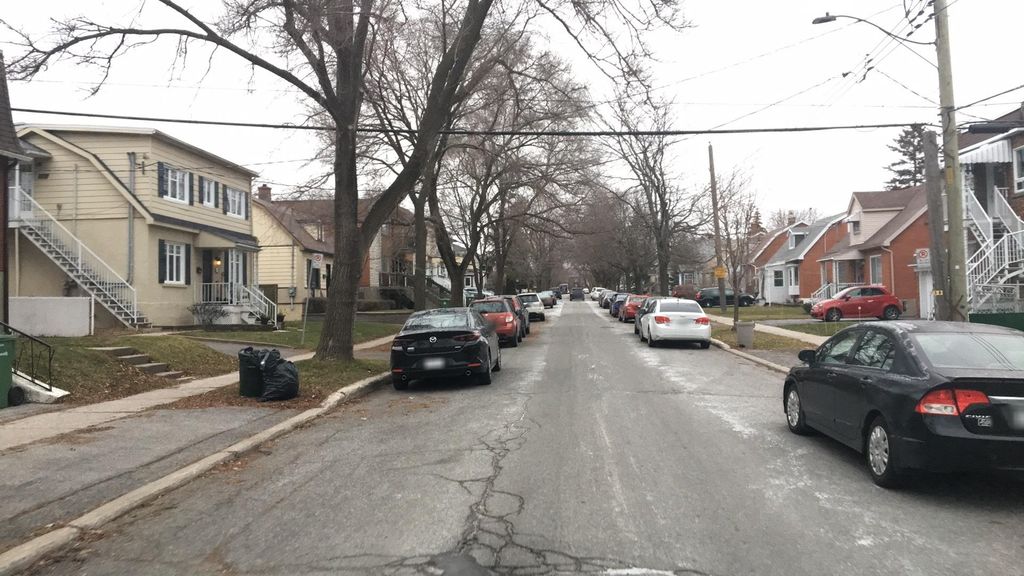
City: montreal